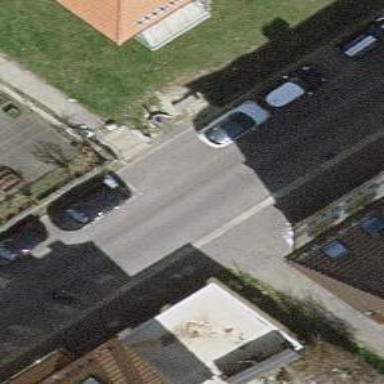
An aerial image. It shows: Set of steps on the road.